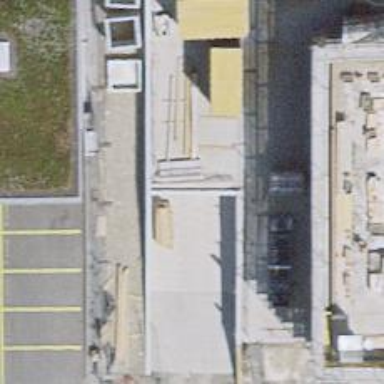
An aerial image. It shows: Parking entrance.